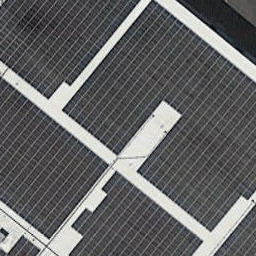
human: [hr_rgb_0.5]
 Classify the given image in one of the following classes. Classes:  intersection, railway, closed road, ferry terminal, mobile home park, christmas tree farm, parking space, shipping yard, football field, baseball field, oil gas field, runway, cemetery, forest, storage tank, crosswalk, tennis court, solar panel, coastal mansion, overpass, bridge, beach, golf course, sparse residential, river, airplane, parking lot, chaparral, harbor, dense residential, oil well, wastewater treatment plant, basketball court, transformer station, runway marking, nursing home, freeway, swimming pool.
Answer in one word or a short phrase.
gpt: solar panel